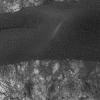
Atmospheric dust classification: not_dusty